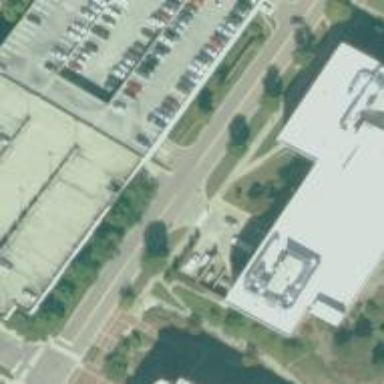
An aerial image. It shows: On Centennial Campus.